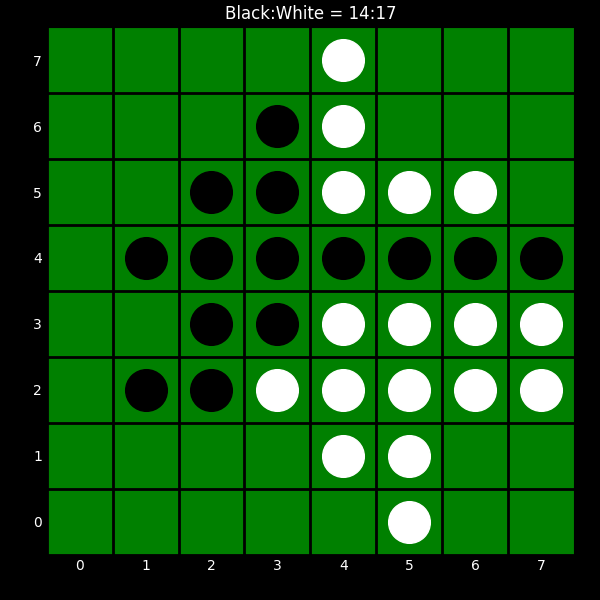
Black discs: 14
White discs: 17